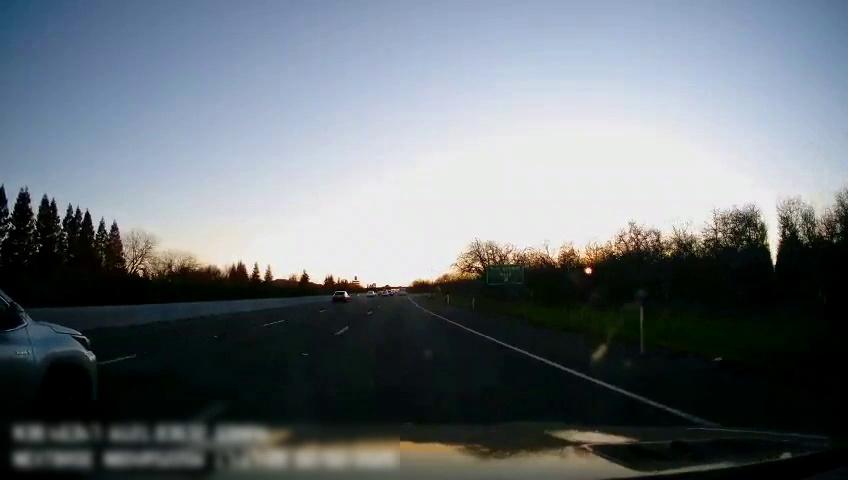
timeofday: Dusk/Dawn/Twilight
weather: Sunny
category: Drivable Space
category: Vehicles | Car
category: Vehicles | SUV
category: Lanes | Current Lane
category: Lanes | Alternate Lane
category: Lanes | Alternate Lane
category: Traffic | Signs